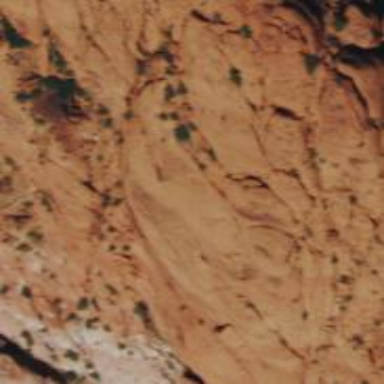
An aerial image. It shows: Crag climbing spot located at natural cliff.